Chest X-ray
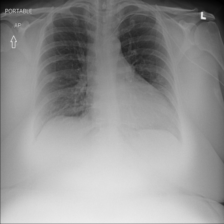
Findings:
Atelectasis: negative
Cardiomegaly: negative
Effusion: negative
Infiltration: negative
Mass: negative
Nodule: negative
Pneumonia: negative
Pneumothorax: negative
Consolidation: negative
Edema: negative
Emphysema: negative
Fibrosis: negative
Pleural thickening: negative
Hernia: negative